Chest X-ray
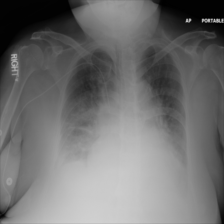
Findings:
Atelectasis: negative
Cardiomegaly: negative
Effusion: negative
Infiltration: negative
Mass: negative
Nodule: negative
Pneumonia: negative
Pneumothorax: negative
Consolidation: negative
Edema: negative
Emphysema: negative
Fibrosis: negative
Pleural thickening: negative
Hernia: negative